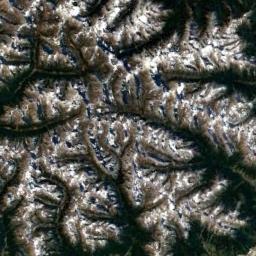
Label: snowberg